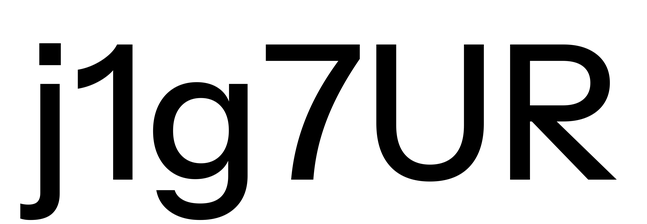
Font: InstrumentSans_Medium